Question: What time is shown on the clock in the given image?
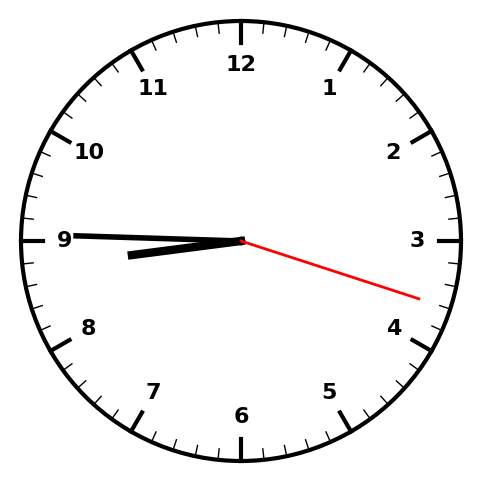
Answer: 08:45:18